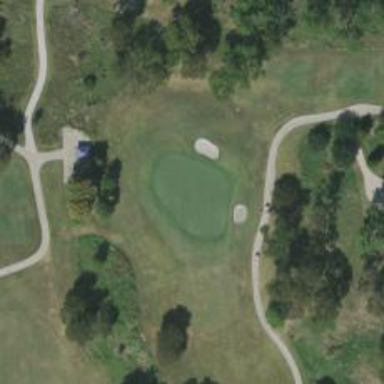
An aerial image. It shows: View of golf hole.